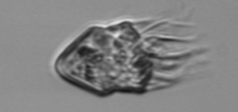
Label: Strombidium_inclinatum